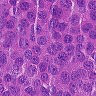
Metastatic tissue present: yes